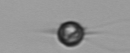
Label: Acanthoica_quattrospina